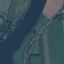
Land use / land cover: River